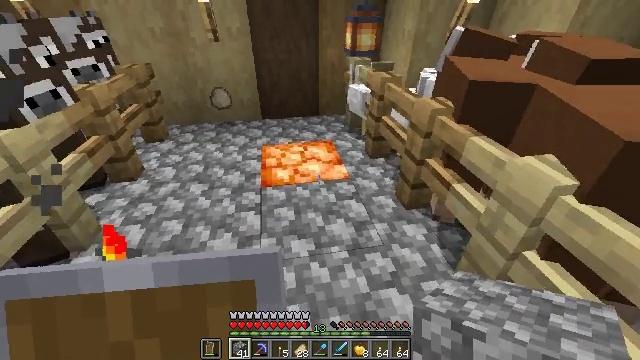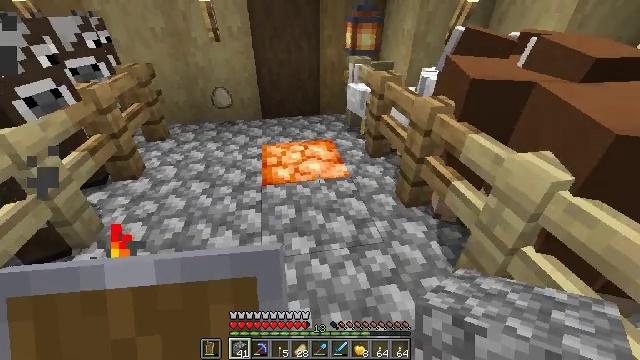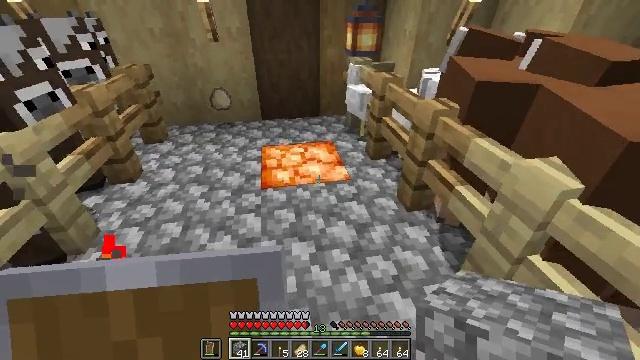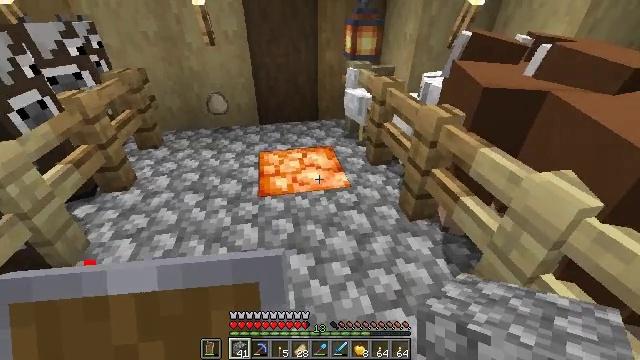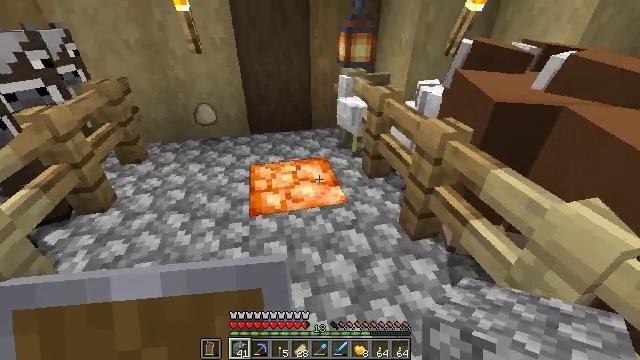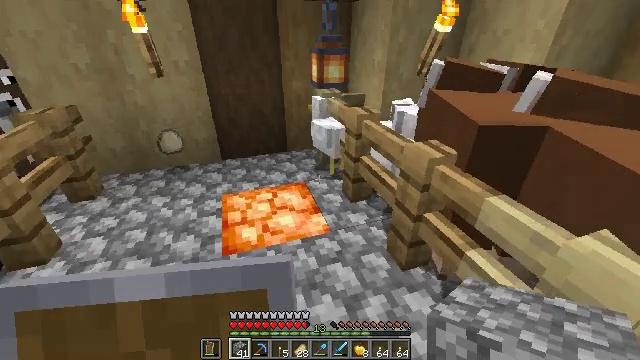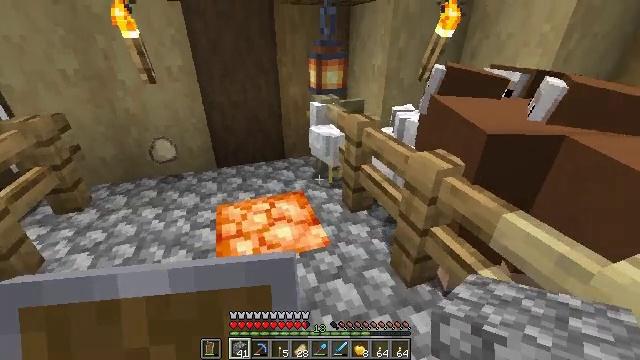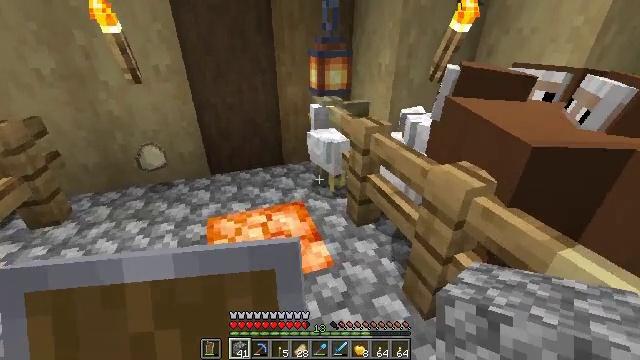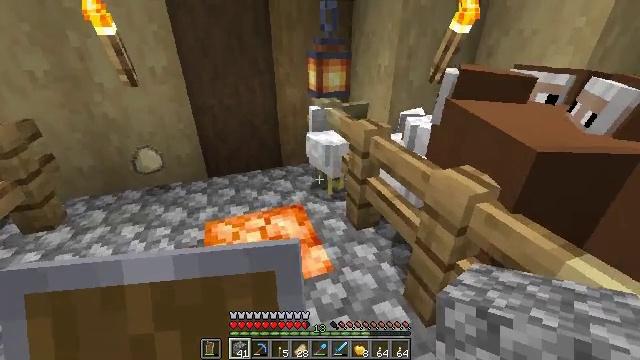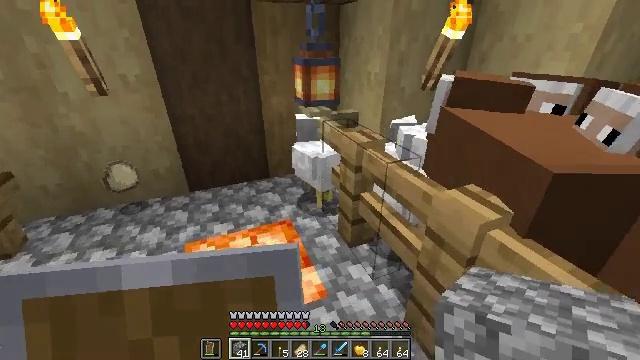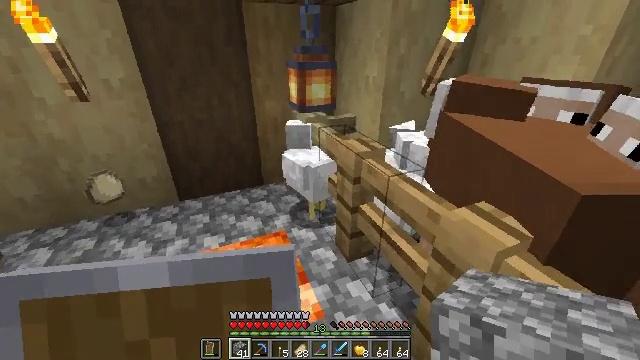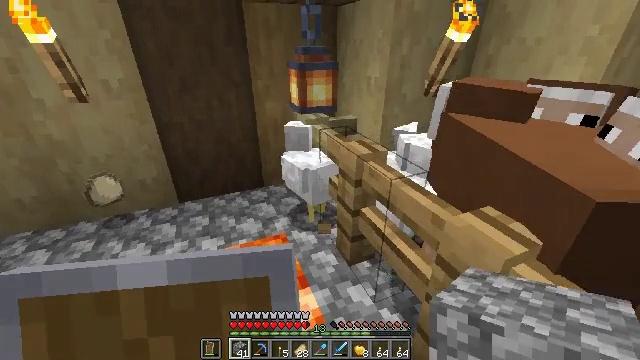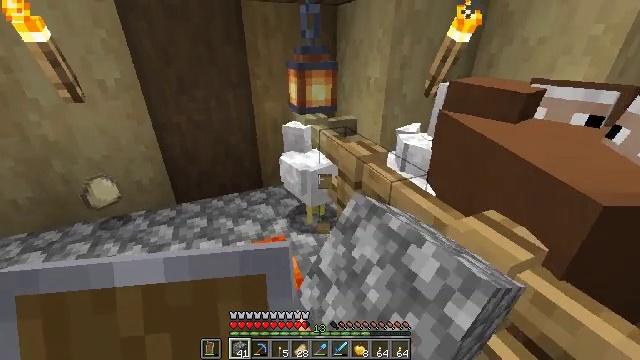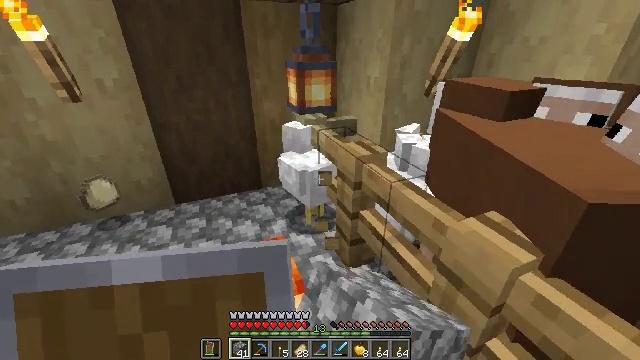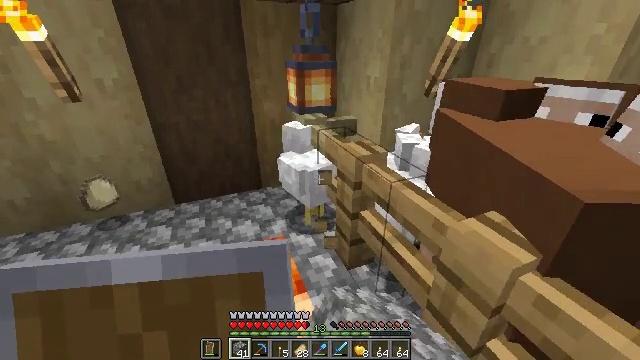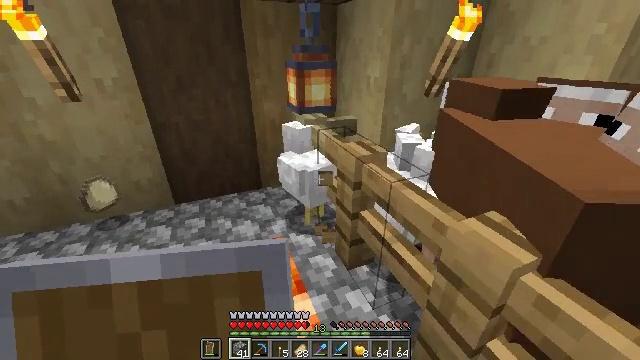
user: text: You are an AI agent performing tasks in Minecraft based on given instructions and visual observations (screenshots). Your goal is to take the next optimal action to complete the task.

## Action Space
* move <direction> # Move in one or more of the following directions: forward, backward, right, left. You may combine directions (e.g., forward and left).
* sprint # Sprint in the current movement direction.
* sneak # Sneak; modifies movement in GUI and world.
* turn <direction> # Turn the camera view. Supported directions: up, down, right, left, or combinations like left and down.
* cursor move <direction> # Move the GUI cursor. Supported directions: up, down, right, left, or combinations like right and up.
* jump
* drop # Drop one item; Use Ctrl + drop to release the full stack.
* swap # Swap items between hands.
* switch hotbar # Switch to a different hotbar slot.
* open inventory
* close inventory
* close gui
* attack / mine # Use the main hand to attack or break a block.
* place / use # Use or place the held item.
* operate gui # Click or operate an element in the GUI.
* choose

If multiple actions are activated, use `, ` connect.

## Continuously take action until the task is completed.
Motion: motion action
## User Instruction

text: Hunt a chicken.
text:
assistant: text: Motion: no_op
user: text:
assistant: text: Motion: move forward
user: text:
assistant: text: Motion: move forward
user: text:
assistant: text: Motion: move forward, turn right
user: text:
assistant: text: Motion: move forward, turn right and up
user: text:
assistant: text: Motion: move forward
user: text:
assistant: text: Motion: move forward
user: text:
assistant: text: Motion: move forward
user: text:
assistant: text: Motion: turn right
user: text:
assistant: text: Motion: no_op
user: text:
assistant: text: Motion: attack / mine
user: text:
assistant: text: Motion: attack / mine
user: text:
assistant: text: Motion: attack / mine
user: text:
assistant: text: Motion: no_op
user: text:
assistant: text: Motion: no_op
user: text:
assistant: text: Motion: no_op
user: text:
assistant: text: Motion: no_op
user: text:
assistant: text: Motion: no_op
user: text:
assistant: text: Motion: no_op
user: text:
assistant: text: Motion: turn left
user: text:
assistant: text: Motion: turn left and up
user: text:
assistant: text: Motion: no_op
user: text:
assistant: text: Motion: no_op
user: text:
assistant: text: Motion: attack / mine
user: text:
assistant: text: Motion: attack / mine
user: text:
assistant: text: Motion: attack / mine
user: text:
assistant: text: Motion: no_op
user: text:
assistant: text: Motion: no_op
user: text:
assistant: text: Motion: no_op
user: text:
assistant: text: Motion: no_op